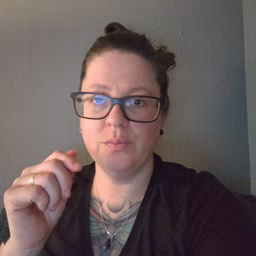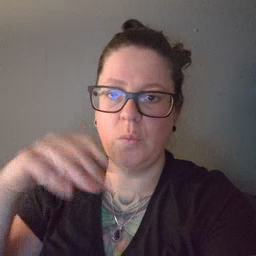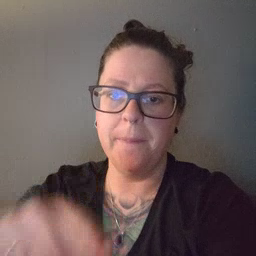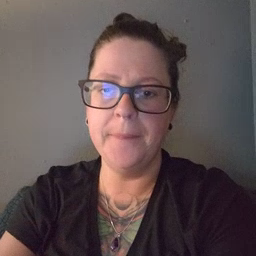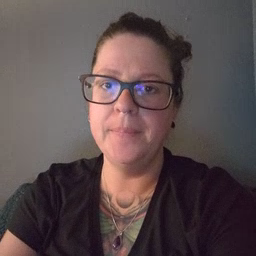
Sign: drop